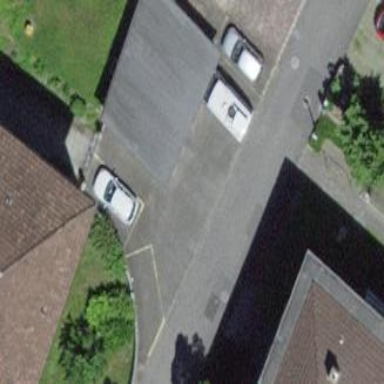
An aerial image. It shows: Garage.